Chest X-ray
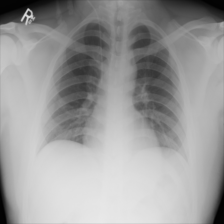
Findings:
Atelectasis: negative
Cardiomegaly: negative
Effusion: negative
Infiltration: negative
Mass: negative
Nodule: negative
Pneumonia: negative
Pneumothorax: negative
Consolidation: negative
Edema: negative
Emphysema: negative
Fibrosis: negative
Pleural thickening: negative
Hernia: negative